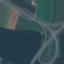
Land use / land cover: Highway